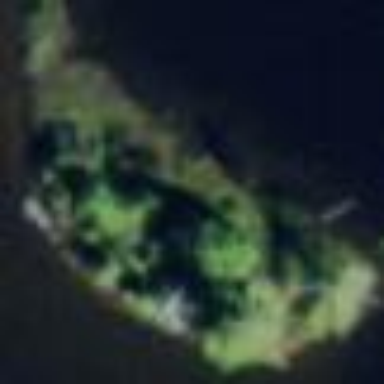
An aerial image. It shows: Islet.